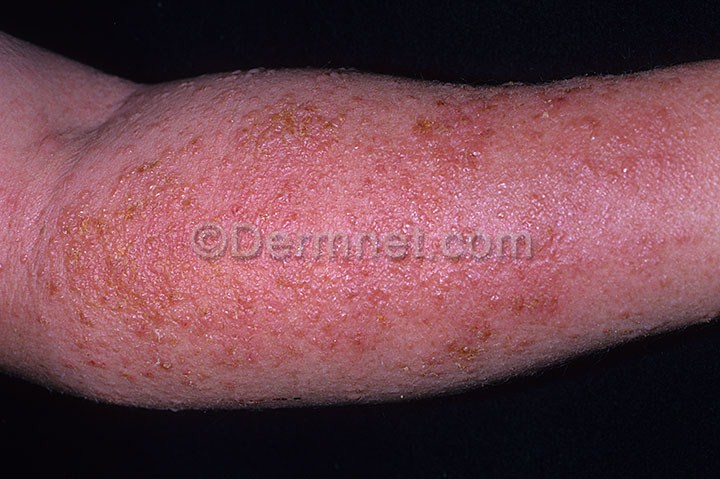
Disease: Eczema Photos